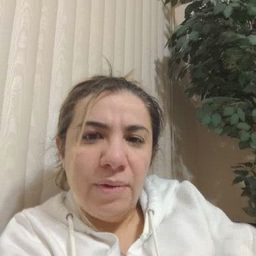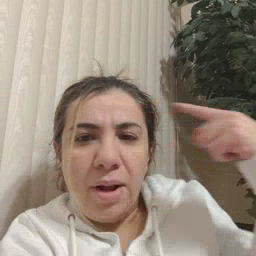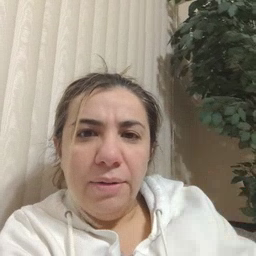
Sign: black